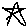
Label: star